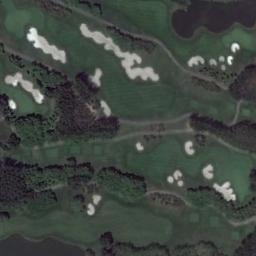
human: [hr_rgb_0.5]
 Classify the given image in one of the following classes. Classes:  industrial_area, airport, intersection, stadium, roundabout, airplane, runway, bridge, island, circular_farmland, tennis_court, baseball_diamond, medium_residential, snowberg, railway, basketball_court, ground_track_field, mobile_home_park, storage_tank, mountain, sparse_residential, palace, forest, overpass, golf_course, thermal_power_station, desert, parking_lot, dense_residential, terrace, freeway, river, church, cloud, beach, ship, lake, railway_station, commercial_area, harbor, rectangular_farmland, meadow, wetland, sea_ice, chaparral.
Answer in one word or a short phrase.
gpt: golf_course